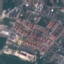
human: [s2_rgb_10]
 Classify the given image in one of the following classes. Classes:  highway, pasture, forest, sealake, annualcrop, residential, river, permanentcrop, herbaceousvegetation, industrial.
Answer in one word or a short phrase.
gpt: Residential